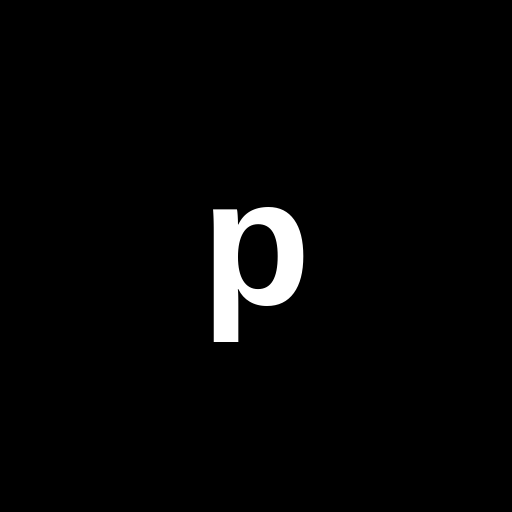
Character: p
Unicode: U+0070 (LATIN SMALL LETTER P)